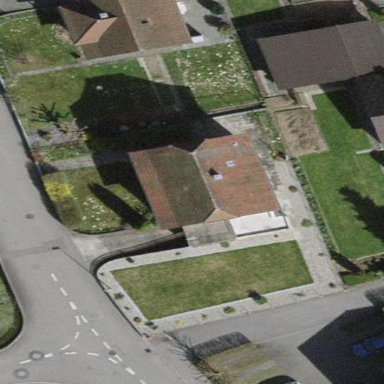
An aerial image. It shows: Detached building.